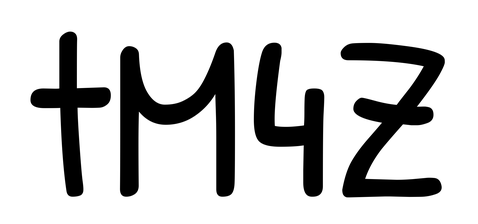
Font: PatrickHand-Regular